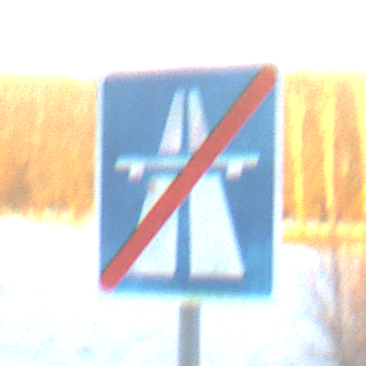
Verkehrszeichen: EndeAutbahn
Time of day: SunriseSunset
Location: Outdoor (Nature)
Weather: Clear
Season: Winter
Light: Natural